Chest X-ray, PA view. Patient: 37 years old, sex M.
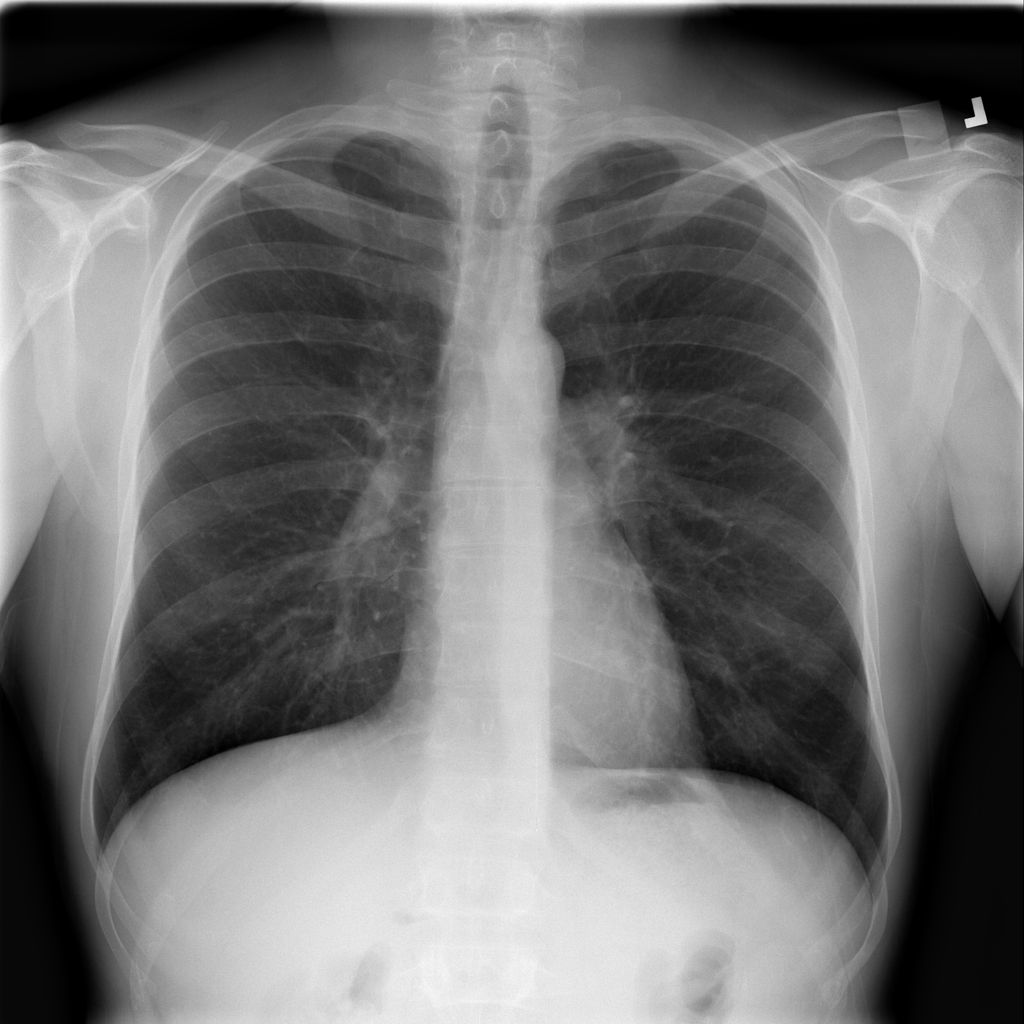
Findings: No Finding